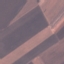
Land use / land cover class: AnnualCrop